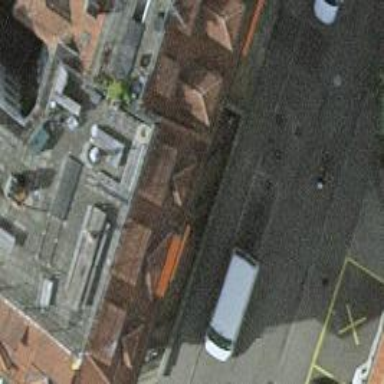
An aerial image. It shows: Bicycle parking area.